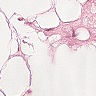
Metastatic tissue present: no